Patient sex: F
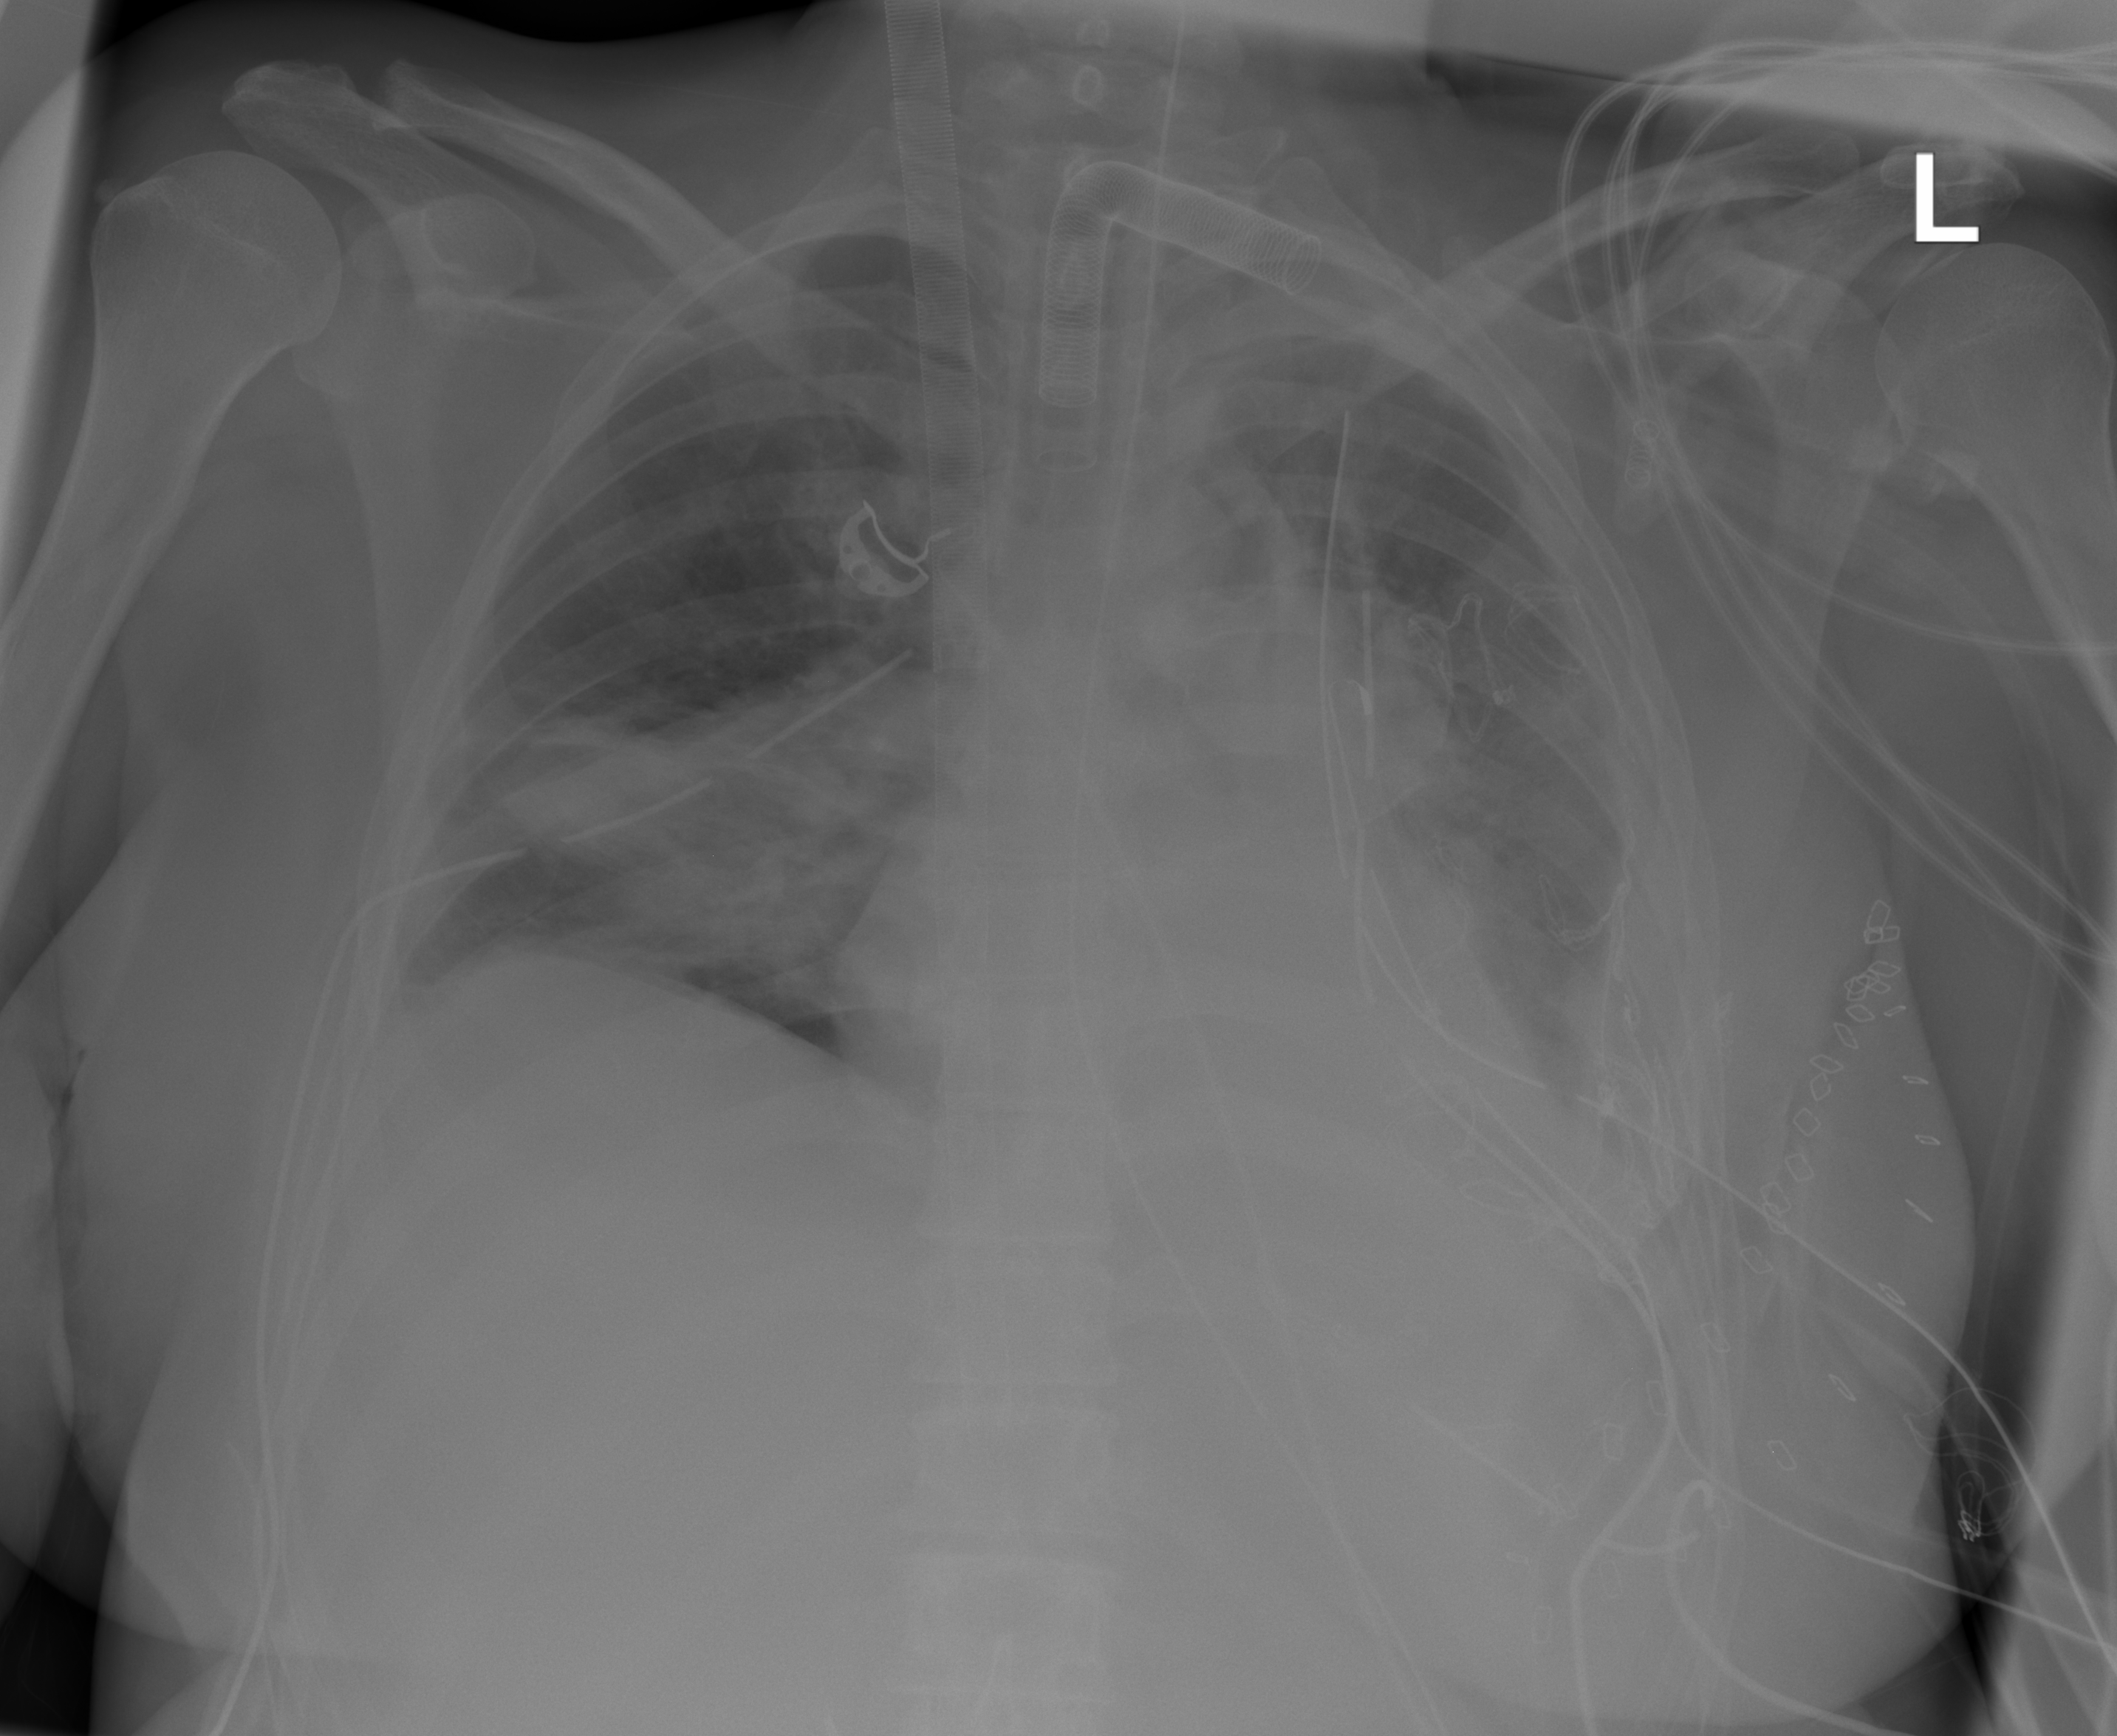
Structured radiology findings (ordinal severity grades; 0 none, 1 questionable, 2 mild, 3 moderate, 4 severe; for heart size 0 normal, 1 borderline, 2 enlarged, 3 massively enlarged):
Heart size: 0
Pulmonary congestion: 2
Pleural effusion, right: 2
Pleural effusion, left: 2
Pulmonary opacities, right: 3
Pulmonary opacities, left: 2
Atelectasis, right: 2
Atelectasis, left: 2